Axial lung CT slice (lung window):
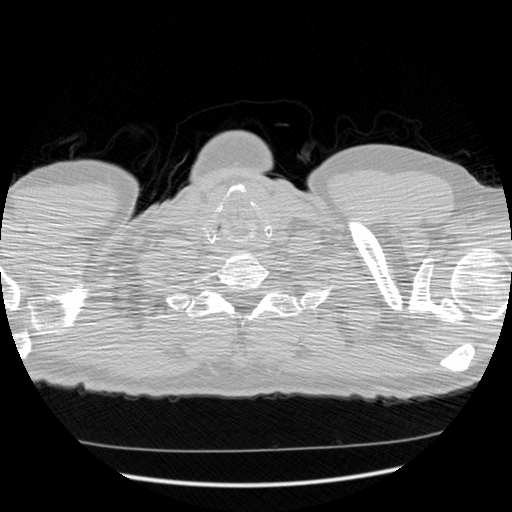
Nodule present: no